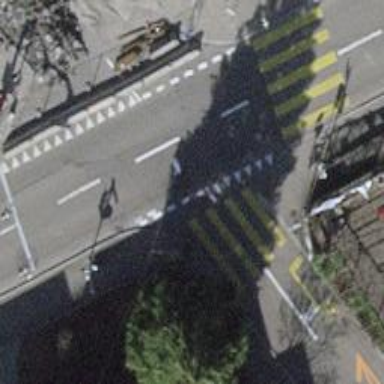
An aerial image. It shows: Road with traffic signals and zebra crossing with traffic signals.